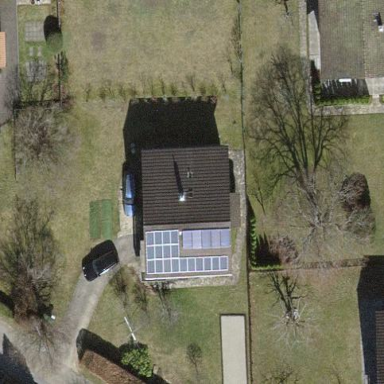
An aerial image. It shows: Detached building with gabled roof.